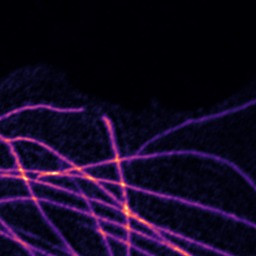
Label: Super-resolution Microtubules image